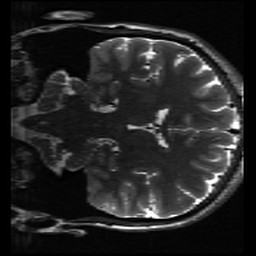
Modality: inplaneT2
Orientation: coronal